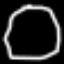
Label: octagon